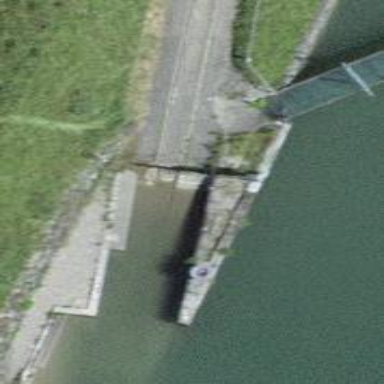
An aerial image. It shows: Slipway on leisure land.